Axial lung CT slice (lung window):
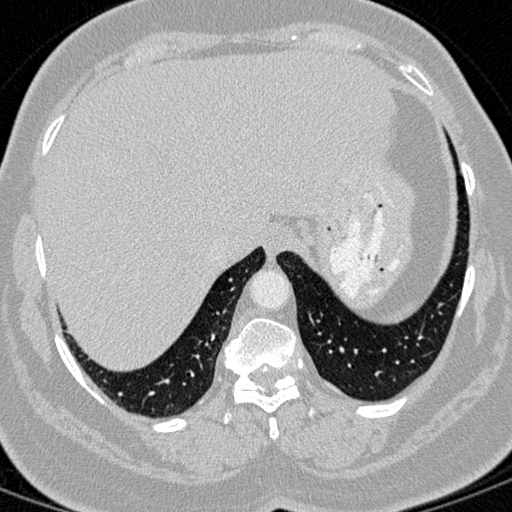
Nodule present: no